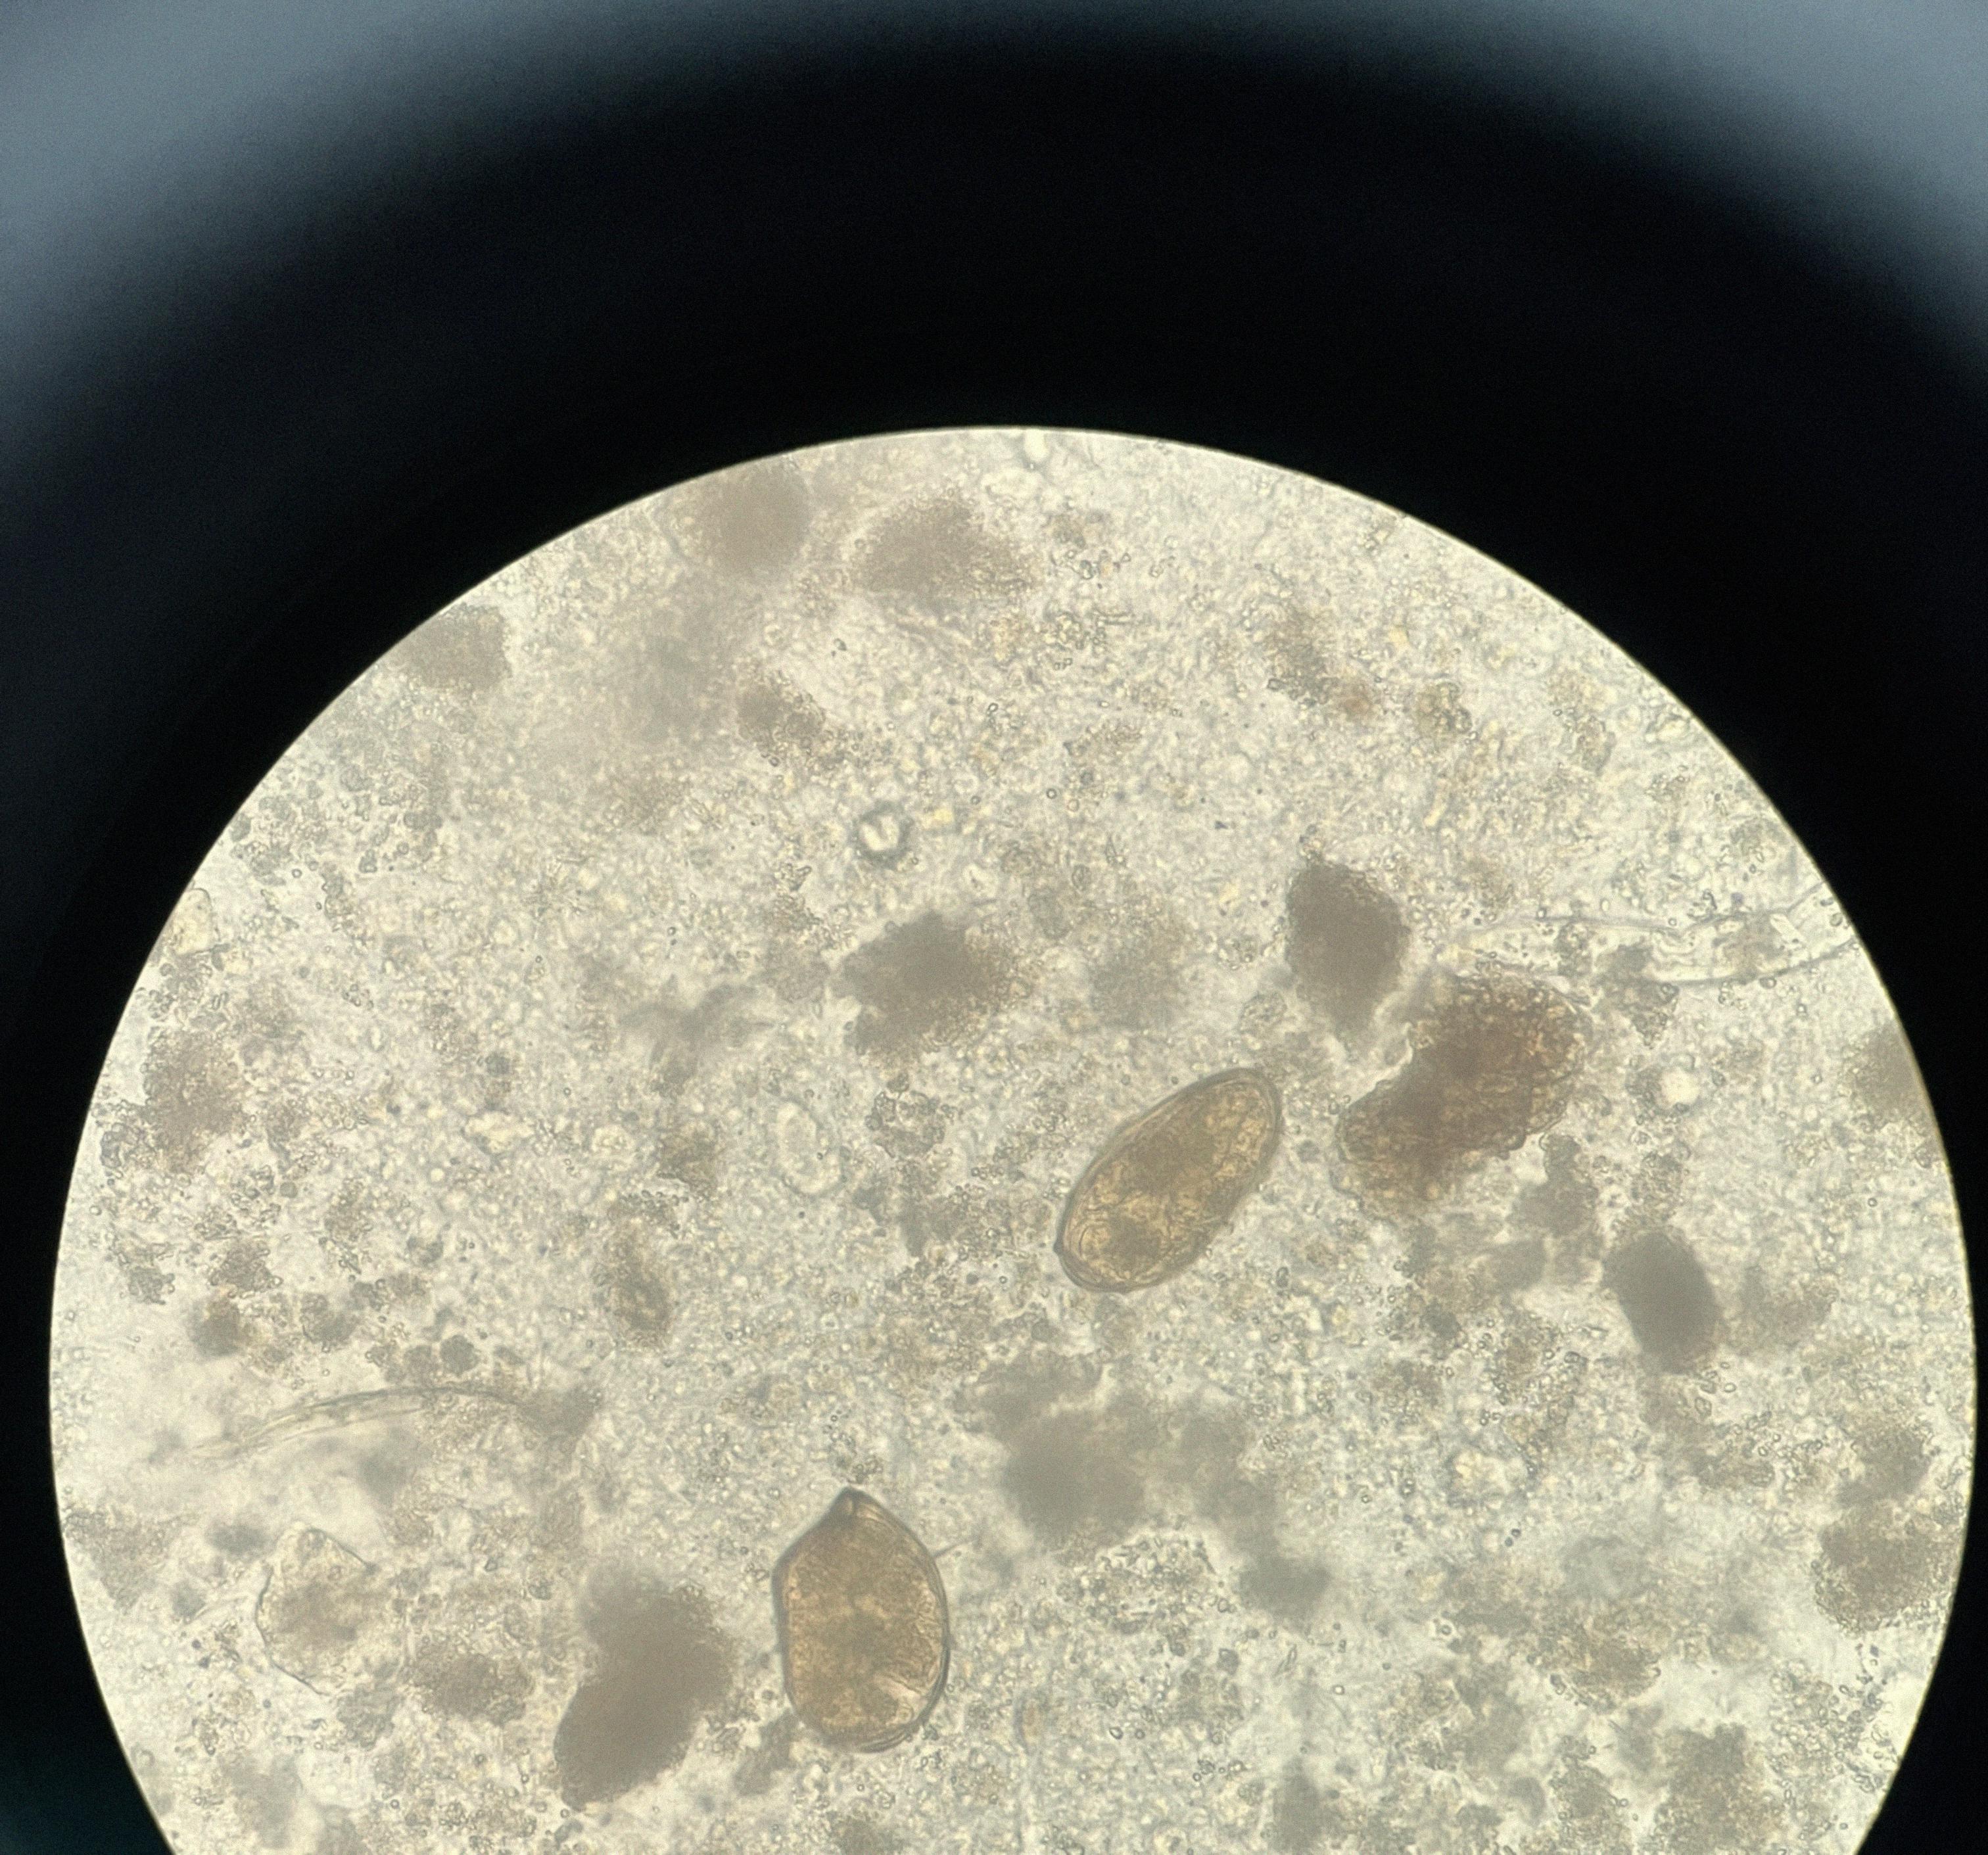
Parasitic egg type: Paragonimus spp